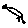
Label: bird